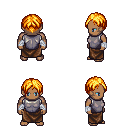
a pixel art fantasy rpg character, male body template, human, dark skin, steel chest armor, robe skirt, light blonde parted hairstyle, white cloth bandages, four views (front, back, left, right), 2x2 character sprite sheet, small pixel art, hard edges, no anti-aliasing